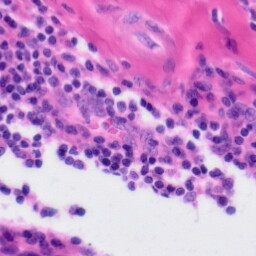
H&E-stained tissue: Tonsil